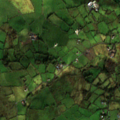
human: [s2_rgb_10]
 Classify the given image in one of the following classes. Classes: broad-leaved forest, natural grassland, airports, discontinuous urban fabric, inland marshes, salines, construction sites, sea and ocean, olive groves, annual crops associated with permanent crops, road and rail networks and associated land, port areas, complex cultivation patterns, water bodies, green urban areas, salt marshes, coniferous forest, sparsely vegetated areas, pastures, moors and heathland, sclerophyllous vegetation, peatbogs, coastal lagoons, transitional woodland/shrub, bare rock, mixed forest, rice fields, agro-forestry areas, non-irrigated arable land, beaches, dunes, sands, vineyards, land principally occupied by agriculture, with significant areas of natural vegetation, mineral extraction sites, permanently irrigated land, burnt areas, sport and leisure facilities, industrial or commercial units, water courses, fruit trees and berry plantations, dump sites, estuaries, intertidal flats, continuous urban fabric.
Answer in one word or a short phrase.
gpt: pastures